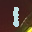
Label: 1